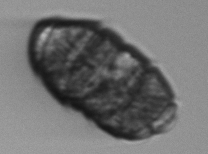
Label: Margalefidinium